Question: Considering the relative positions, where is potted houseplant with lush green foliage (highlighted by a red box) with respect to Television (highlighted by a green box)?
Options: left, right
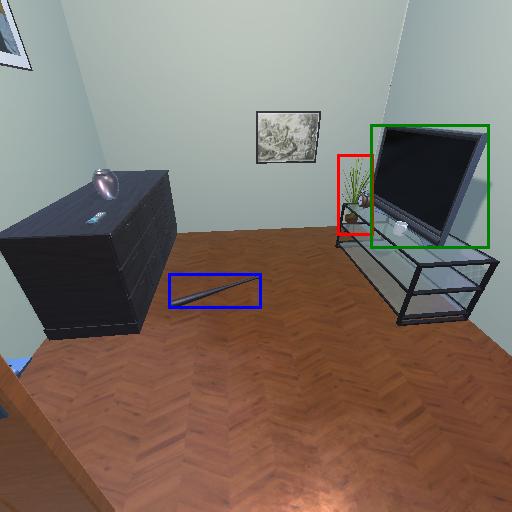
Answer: left